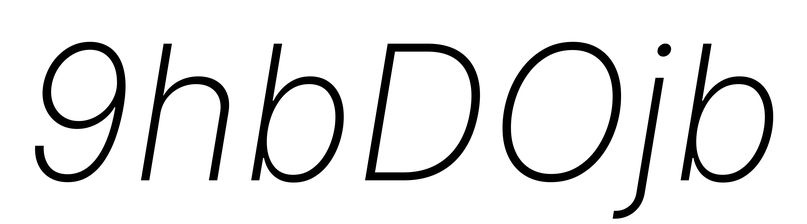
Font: Inter-Italic_ExtraLight_Italic